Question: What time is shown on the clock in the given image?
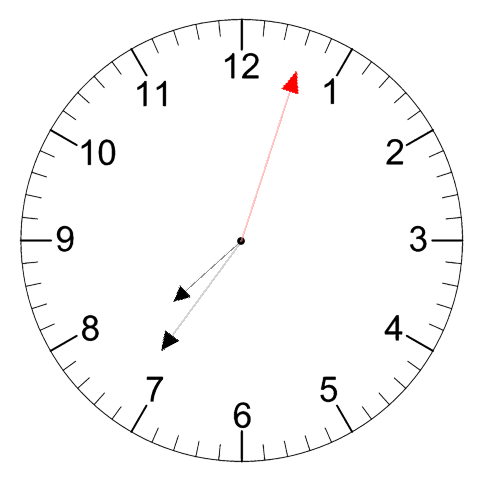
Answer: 07:36:03